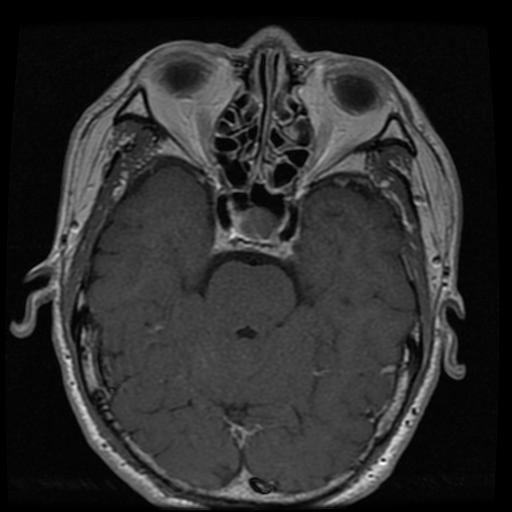
Label: pituitary